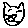
Label: cat